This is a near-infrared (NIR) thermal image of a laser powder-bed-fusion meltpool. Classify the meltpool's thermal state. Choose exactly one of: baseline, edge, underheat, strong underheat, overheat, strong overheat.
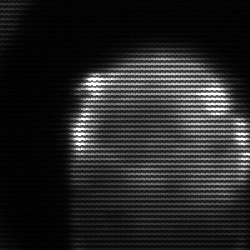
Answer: edge